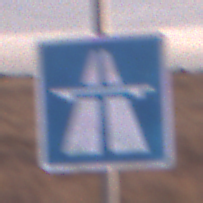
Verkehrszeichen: Autobahn
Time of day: SunriseSunset
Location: Outdoor (Nature)
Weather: PartlyCloudy
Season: NotSpecified
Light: Natural